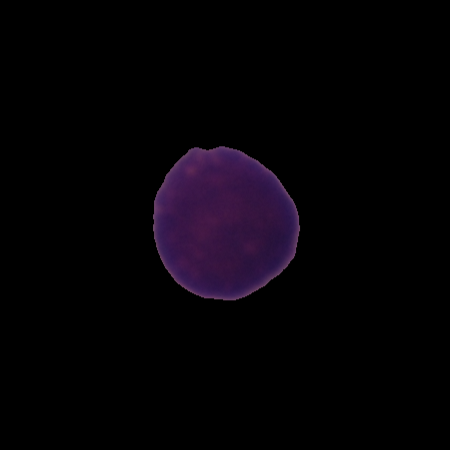
Label: healthy